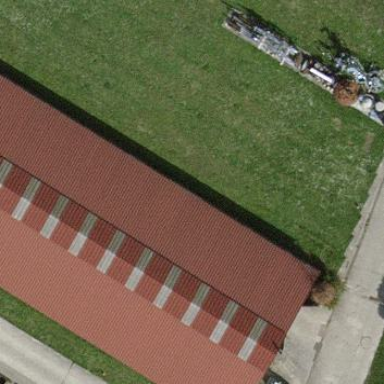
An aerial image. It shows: Greenhouse.